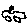
Label: car